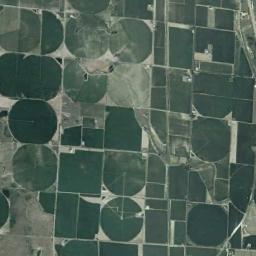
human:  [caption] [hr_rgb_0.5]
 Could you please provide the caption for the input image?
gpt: There are round fields in different areas .

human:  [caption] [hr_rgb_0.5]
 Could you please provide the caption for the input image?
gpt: There are many green circle farmland and square farmland .

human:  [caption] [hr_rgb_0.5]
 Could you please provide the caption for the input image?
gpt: Many dark green, Light green mixed circular farmland of different sizes are mixed with rectangular farmland .

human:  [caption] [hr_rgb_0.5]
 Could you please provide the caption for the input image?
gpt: Several dark green circular or fan-shaped farmlands with different radians are next to some other shapes of farmlands .

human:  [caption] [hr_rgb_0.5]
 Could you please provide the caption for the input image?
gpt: There are many circular farmlands and rectangle farmlands arranged irregularly .